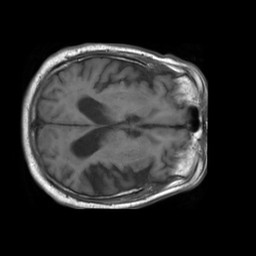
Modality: T1w
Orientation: axial
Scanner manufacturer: philips
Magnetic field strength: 1.5 T
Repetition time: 0.6502 s
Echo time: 0.015 s